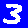
Digit: 3